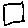
Label: square